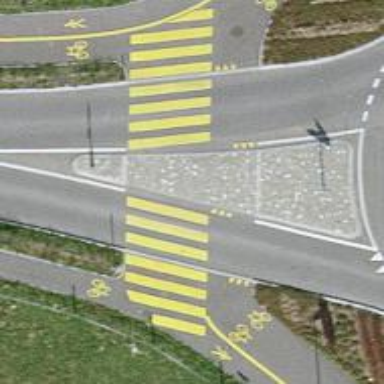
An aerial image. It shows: Marked road crossing with pedestrian island.